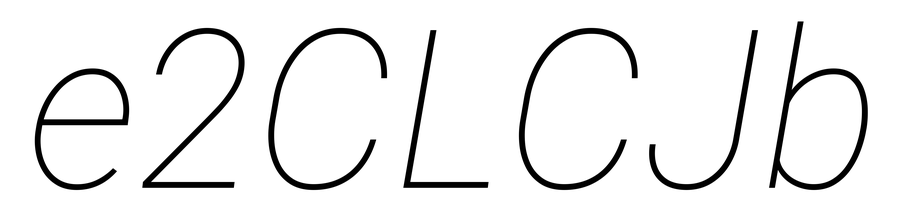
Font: Roboto-Italic_Thin_Italic